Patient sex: M
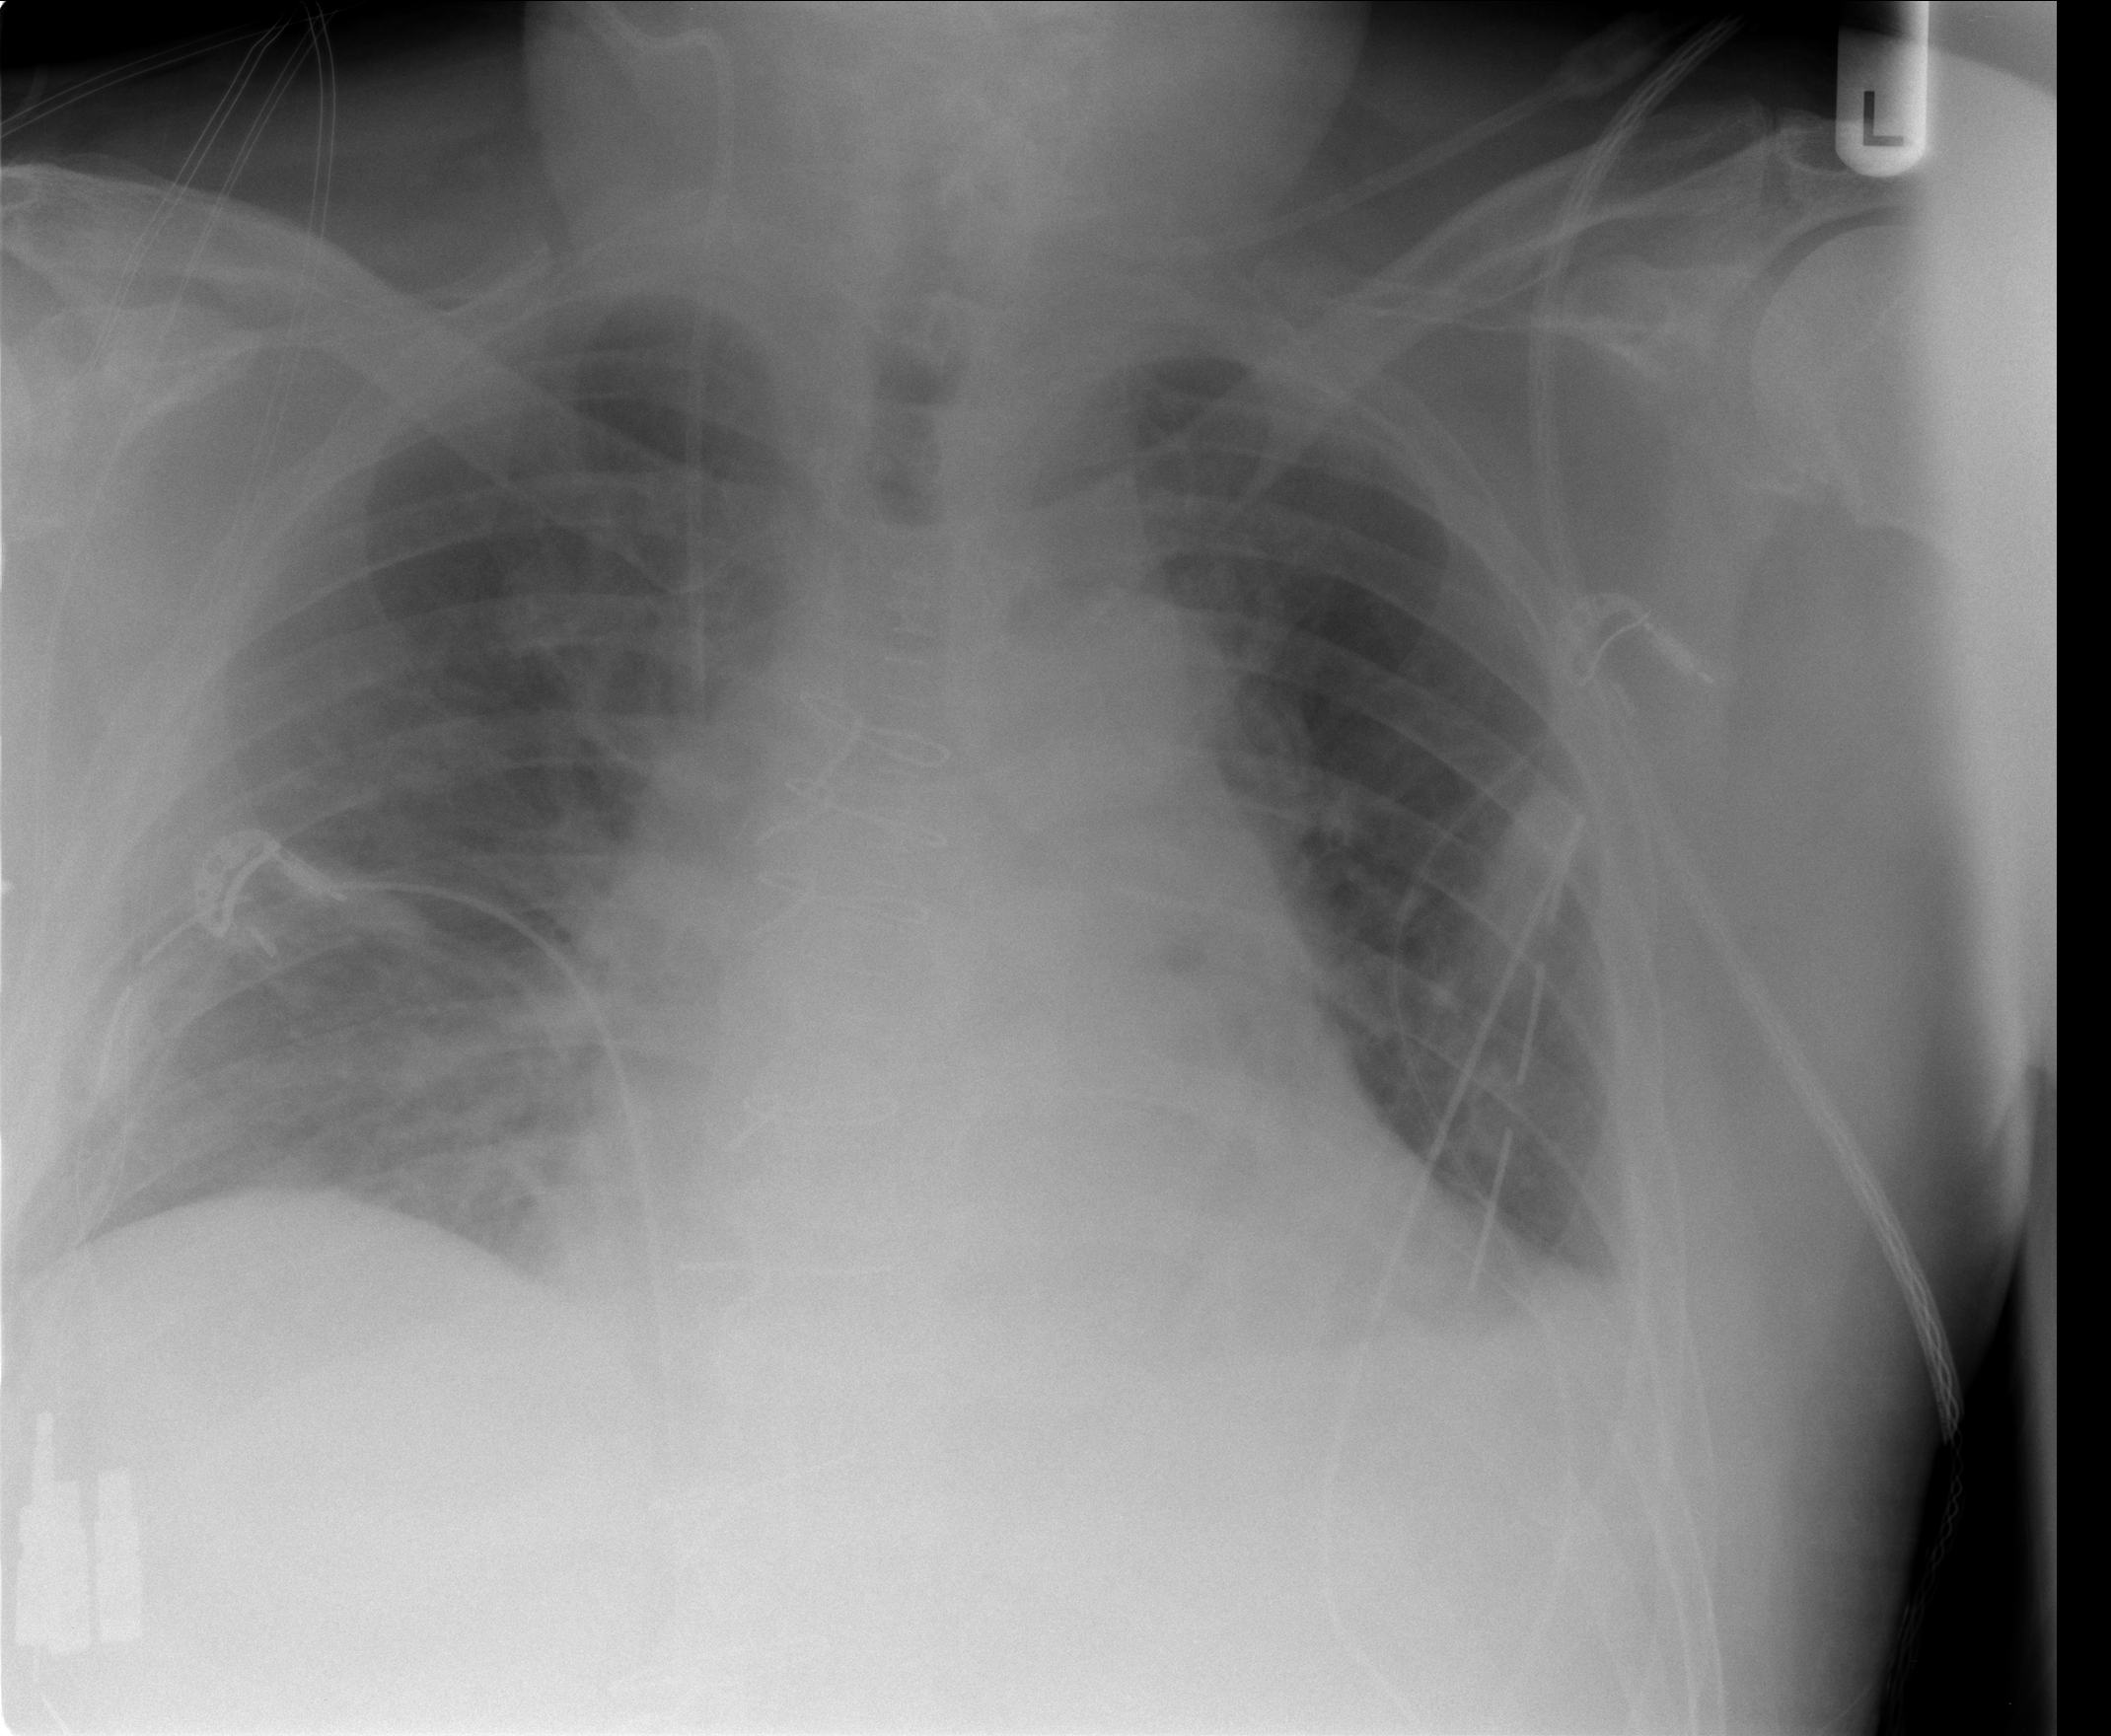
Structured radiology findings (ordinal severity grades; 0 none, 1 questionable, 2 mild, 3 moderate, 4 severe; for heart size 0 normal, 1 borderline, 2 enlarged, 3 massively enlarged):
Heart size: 2
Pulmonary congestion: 2
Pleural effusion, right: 0
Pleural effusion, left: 2
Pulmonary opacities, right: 0
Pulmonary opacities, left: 0
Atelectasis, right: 2
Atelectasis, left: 2